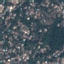
Label: Residential